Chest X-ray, AP view. Patient: 34 years old, sex M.
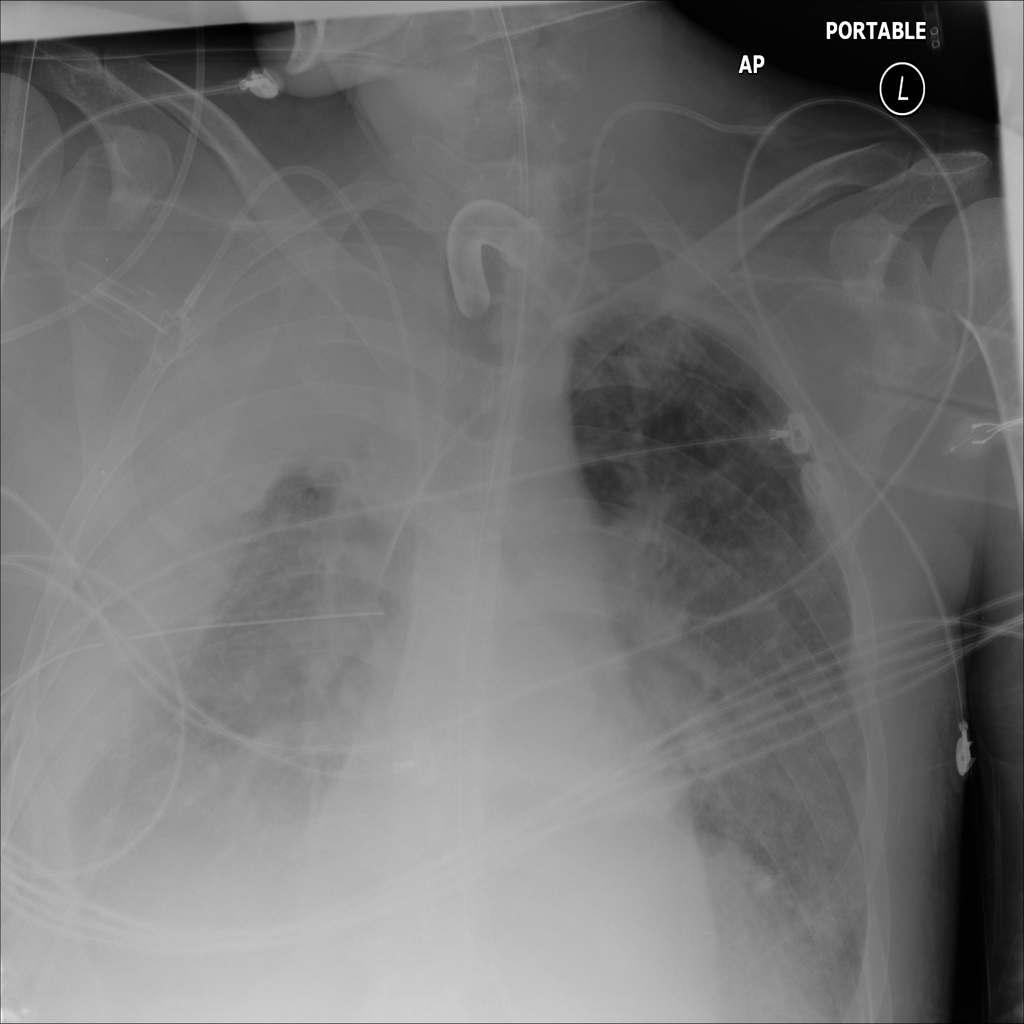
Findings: No Finding